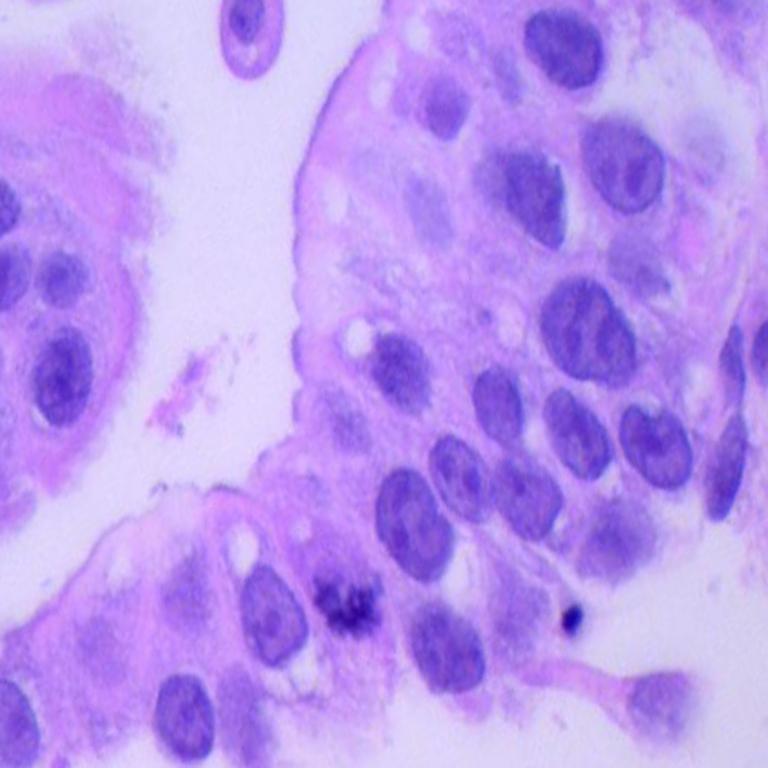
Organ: lung
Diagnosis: adenocarcinomas